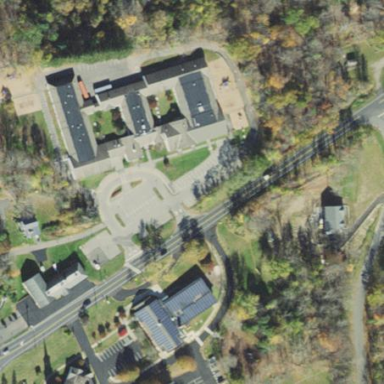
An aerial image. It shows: School.